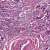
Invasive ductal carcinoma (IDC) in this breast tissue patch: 1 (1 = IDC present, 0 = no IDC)